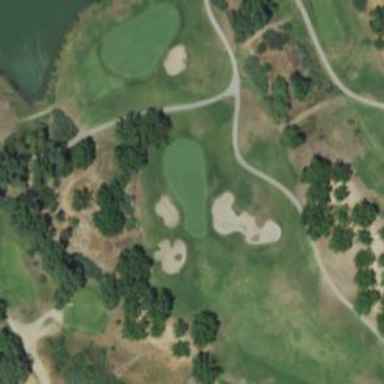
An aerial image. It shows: View of golf hole.